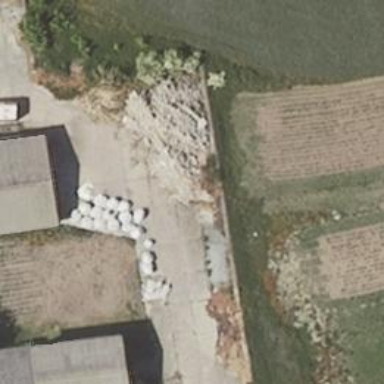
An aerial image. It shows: Concrete driveway.